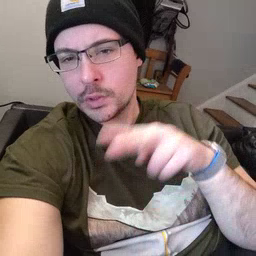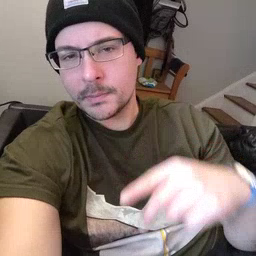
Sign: read